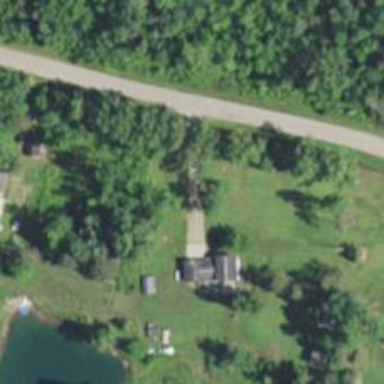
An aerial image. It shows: Driveway.